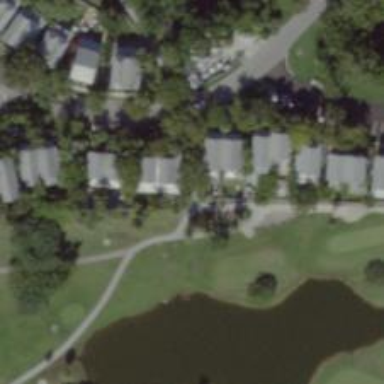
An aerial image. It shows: Path for golf carts.